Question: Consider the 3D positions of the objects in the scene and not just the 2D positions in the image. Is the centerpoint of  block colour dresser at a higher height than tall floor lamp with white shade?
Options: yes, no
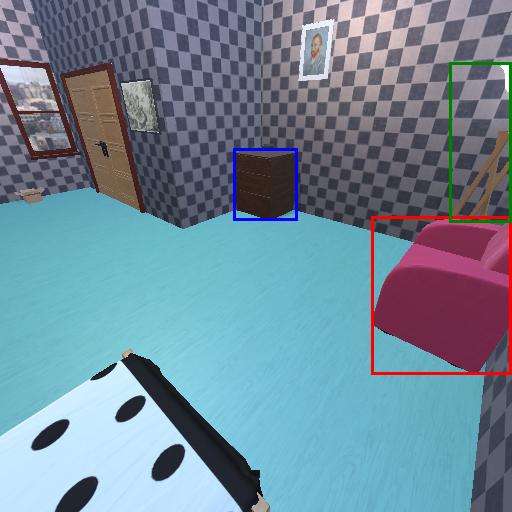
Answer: yes